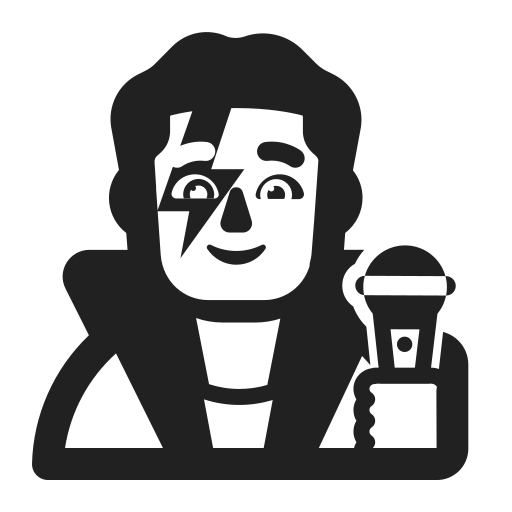
man singer high contrast default